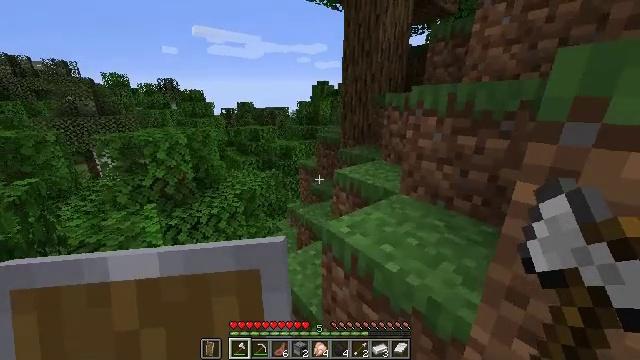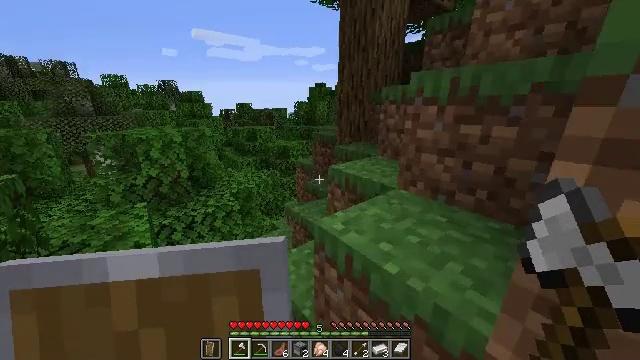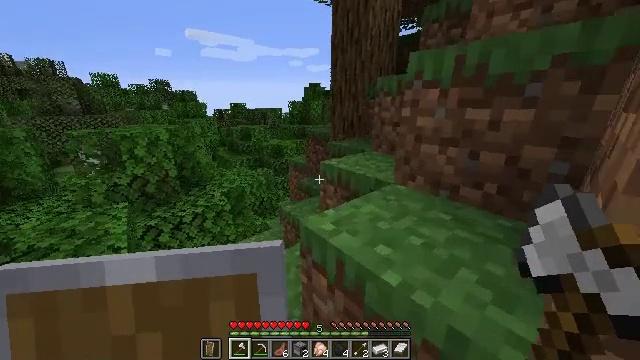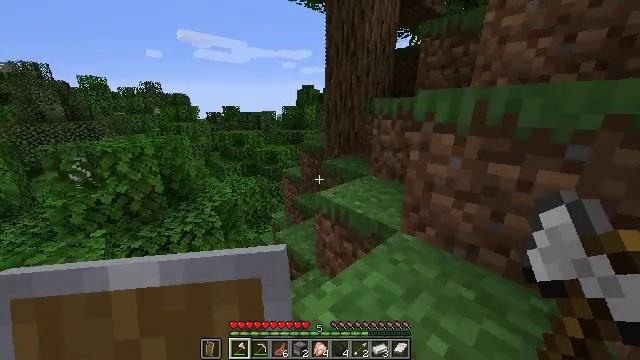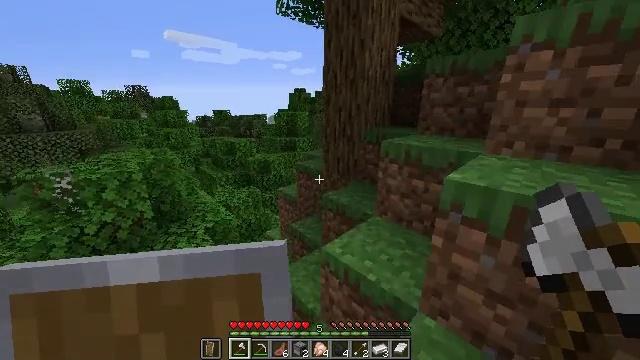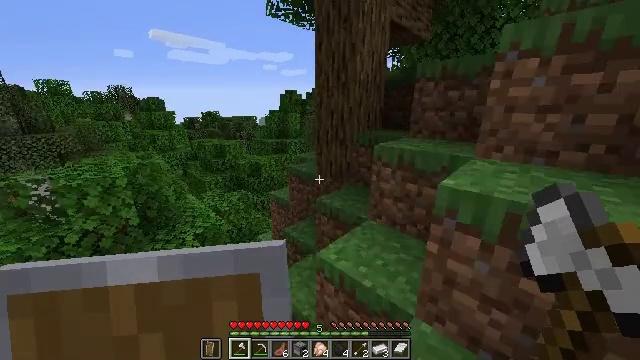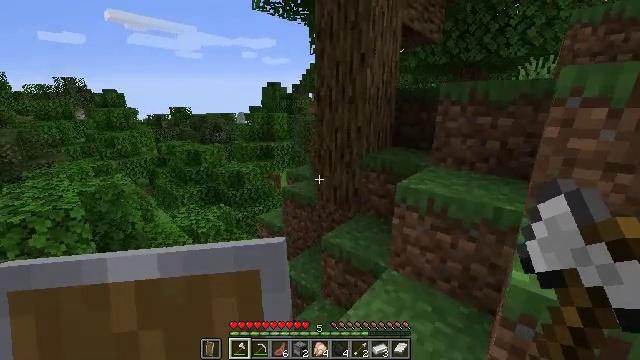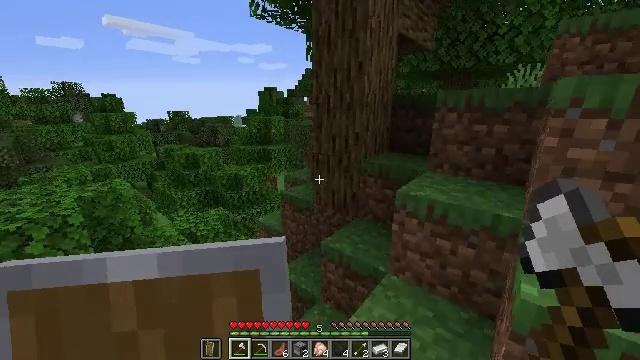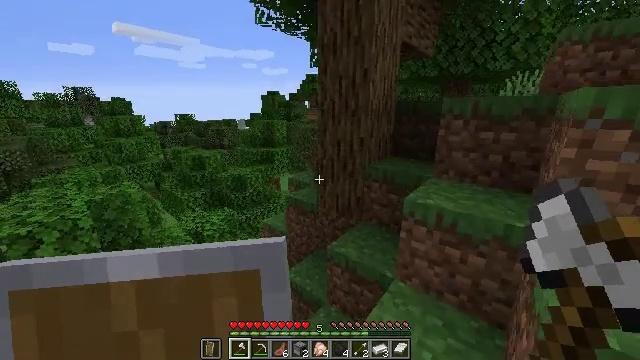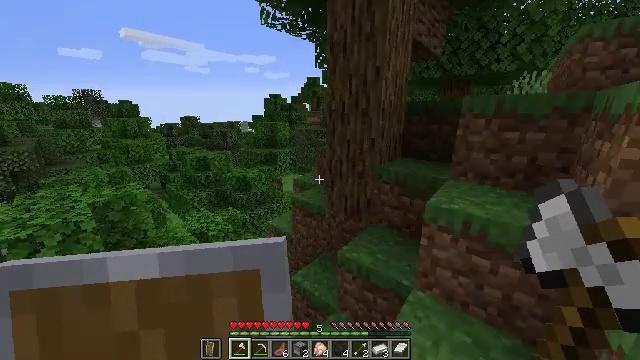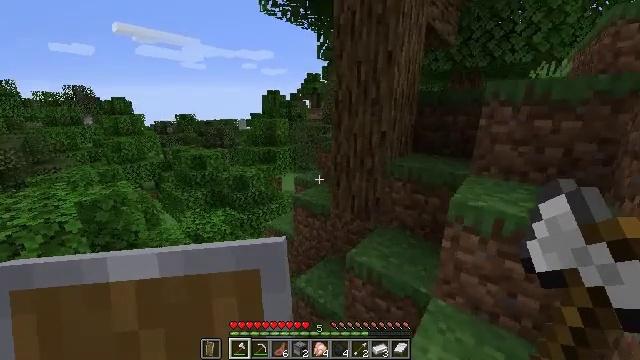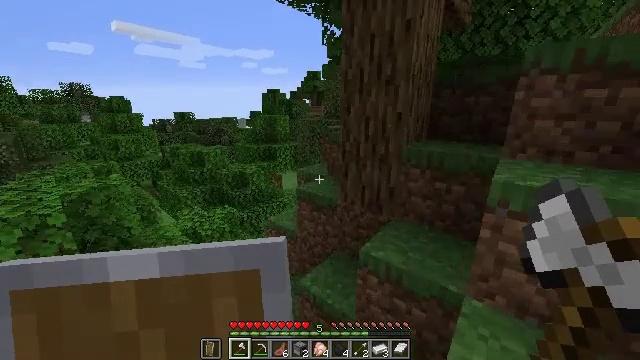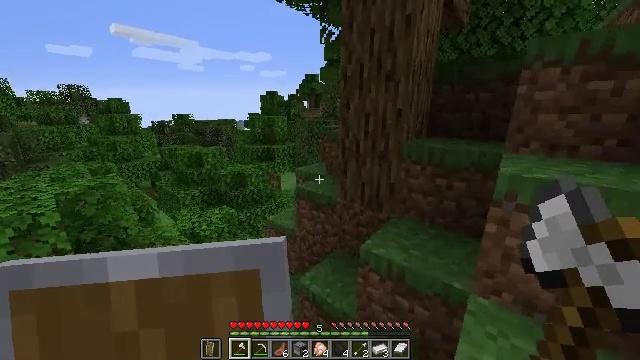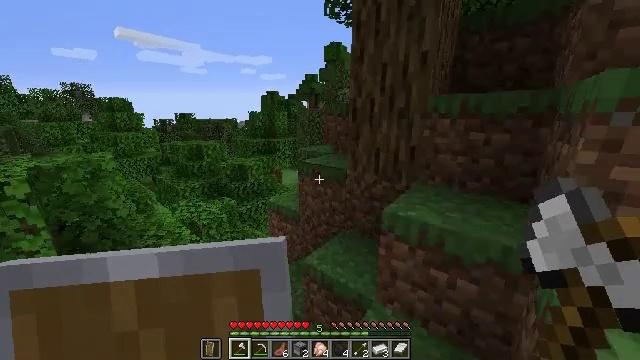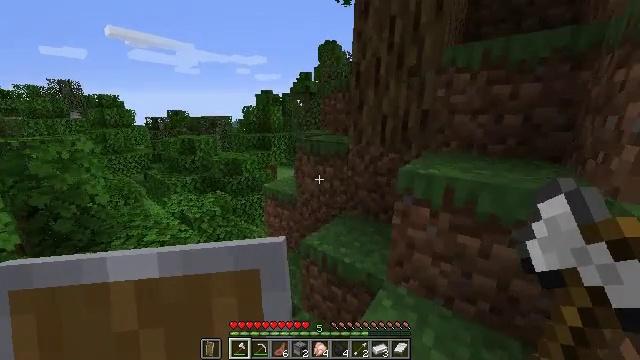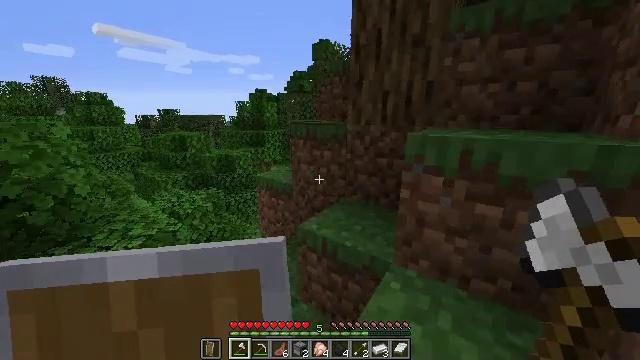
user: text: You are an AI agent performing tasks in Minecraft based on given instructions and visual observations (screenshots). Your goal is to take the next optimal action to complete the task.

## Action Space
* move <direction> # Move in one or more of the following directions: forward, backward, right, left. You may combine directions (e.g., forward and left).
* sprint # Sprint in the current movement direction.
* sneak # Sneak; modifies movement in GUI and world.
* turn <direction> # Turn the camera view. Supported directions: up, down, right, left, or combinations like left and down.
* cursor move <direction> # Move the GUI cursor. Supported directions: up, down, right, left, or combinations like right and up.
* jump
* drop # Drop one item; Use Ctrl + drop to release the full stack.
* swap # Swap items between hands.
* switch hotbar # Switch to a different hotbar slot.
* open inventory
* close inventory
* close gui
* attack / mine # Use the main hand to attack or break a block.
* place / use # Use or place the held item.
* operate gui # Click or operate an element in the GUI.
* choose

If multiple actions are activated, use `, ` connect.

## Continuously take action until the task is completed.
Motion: motion action
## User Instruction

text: Gather sugar cane for crafting.
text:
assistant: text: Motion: move forward, sprint, jump
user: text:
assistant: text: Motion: move forward, sprint, turn right, jump
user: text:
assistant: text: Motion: move forward, sprint, turn right, jump
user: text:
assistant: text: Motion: move forward, sprint, turn right, jump
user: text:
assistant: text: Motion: move forward, sprint, turn right, jump
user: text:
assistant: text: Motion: move forward, sprint, turn right, jump
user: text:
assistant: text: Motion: move forward, sprint, turn right, jump
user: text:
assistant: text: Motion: move forward, sprint, jump
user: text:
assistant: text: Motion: move forward, sprint, jump
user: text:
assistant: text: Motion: move forward, sprint, jump
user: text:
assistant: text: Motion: move forward, sprint, jump
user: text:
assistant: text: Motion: move forward, sprint, jump
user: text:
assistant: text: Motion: move forward, sprint, jump
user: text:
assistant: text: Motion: move forward, sprint, turn right, jump
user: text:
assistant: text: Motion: move forward, sprint, turn right, jump
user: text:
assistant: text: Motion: move forward, sprint, turn right, jump
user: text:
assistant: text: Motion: move forward, sprint, turn right, jump
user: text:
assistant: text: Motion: move forward, sprint, turn right, jump
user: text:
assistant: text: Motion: move forward, sprint, turn right, jump
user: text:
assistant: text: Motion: move forward, sprint, turn right, jump
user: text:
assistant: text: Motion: move forward, sprint, jump
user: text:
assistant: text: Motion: move forward, sprint, jump
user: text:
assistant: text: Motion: move forward, sprint, jump
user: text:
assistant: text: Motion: move forward, sprint, jump
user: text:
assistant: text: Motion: move forward, sprint, turn left and down, jump
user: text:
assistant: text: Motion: move forward, sprint, turn left and down, jump
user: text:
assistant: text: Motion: move forward, sprint, jump
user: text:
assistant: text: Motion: move forward, sprint, jump
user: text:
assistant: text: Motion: move forward, sprint, jump
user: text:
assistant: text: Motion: move forward, sprint, jump